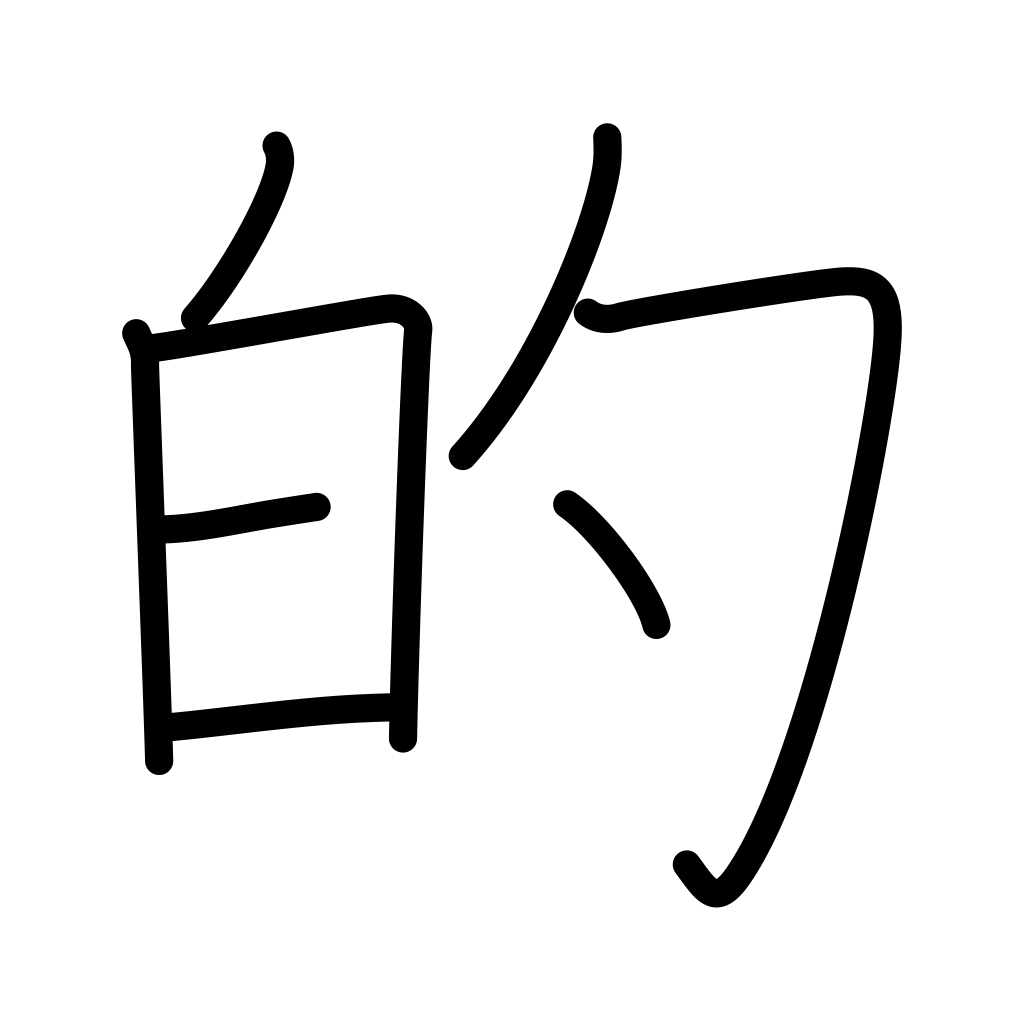
Meaning: bull's eye, mark, target, object, adjective ending